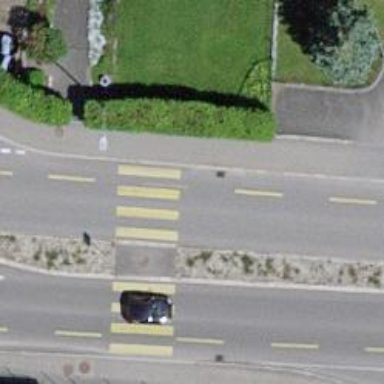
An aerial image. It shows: Uncontrolled zebra crossing with pedestrian island.